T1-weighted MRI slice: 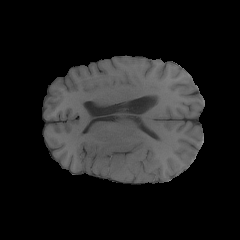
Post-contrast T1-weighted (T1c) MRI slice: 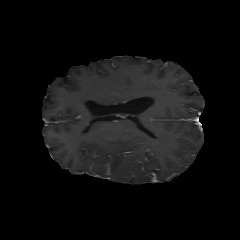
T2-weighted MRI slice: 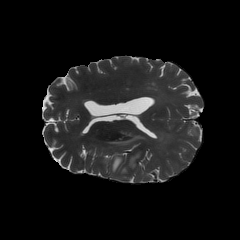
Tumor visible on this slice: yes